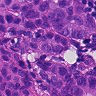
Metastatic tissue present: yes